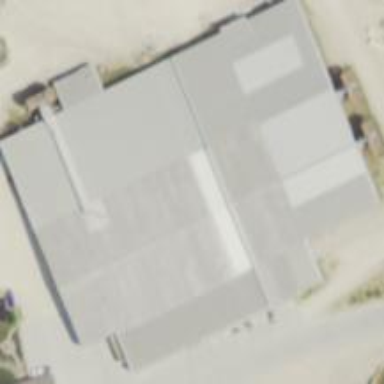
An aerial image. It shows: Building.